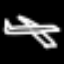
Label: airplane